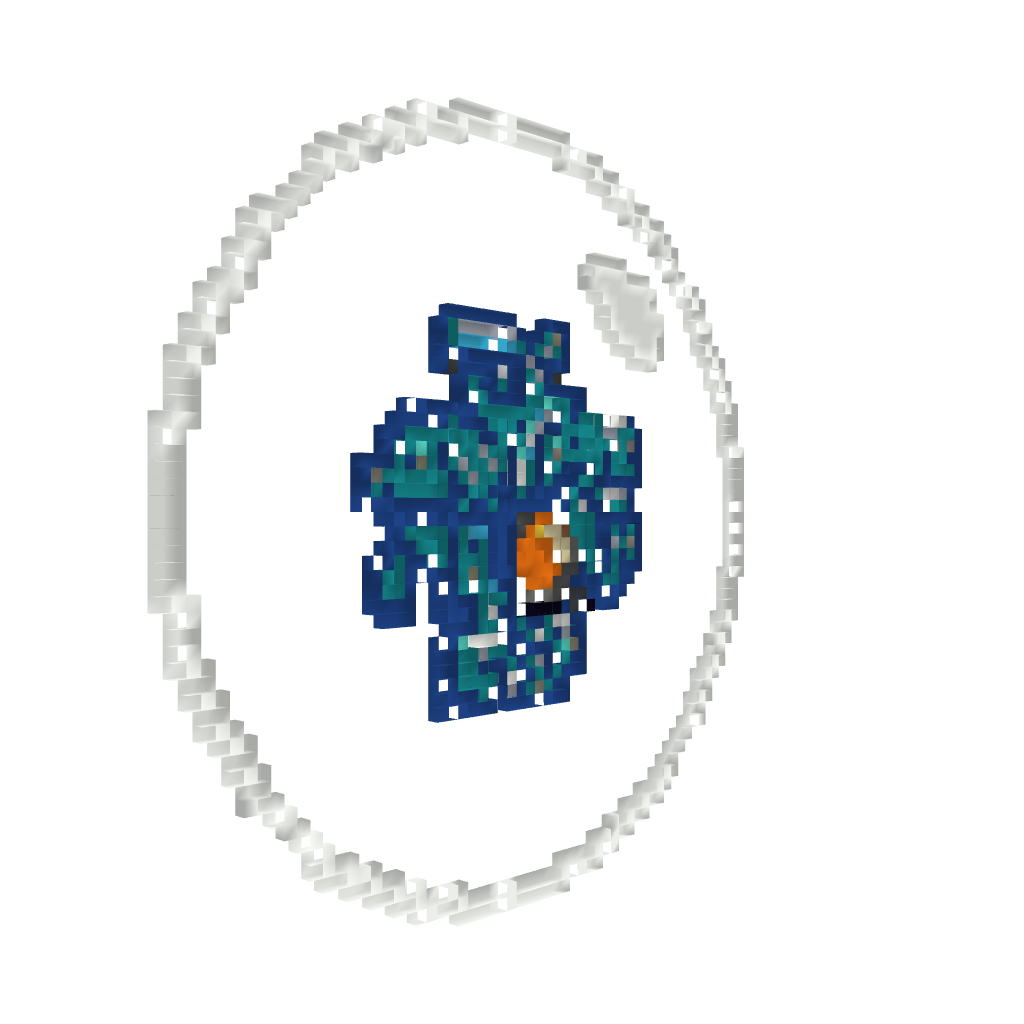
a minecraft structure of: cwu-01p (ErnieCIII)